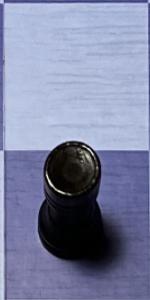
Label: Rook_Black